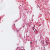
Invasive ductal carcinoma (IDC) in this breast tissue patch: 0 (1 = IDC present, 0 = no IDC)